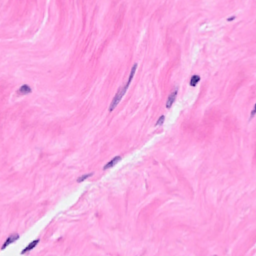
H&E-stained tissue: Breast